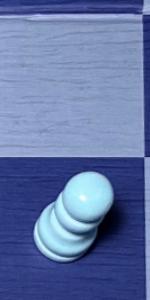
Label: Pawn_White